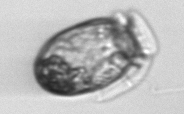
Label: Dinophysis_acuminata